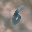
Label: 6